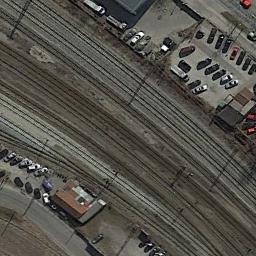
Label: railway